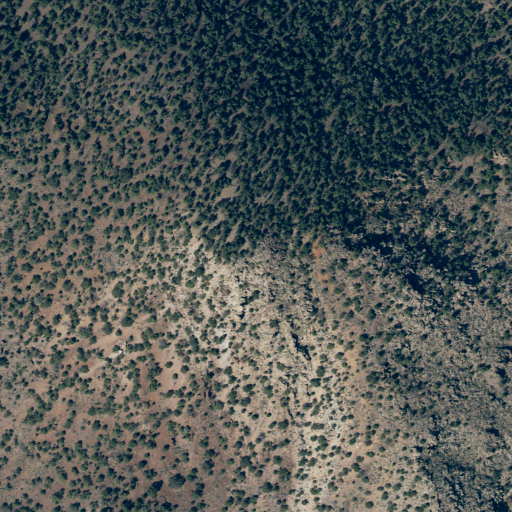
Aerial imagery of mountain in Utah named Silver Peak containing evergreen forest and shrub